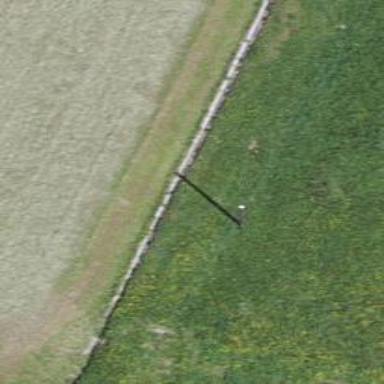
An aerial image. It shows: Minor power line.